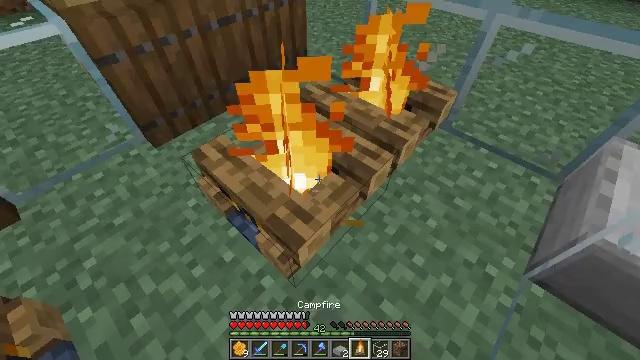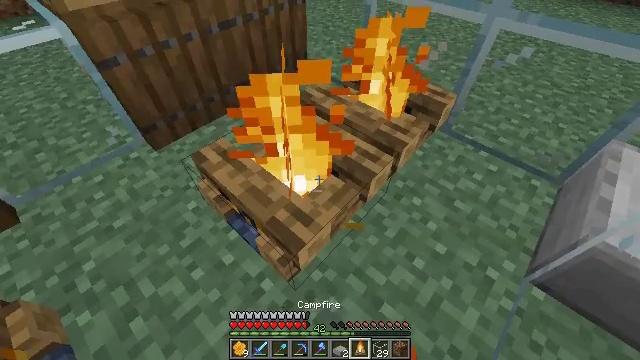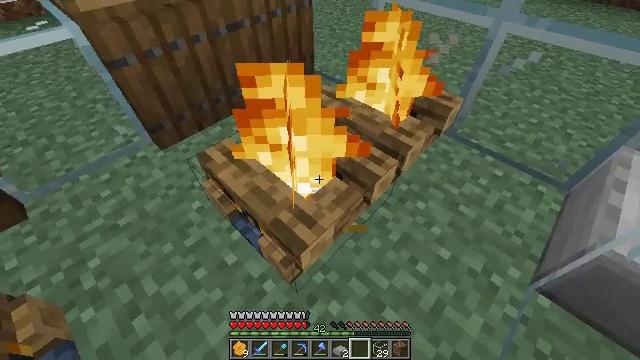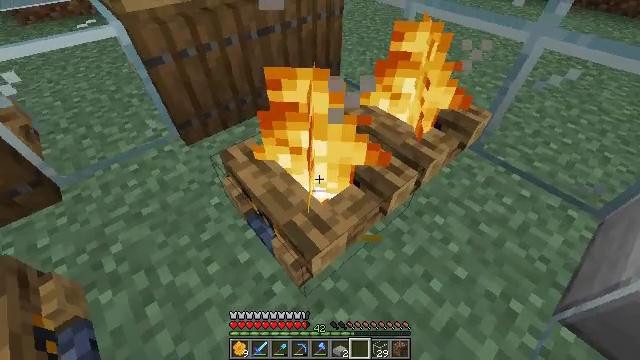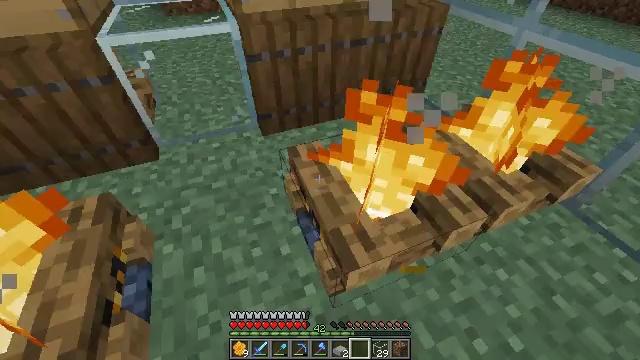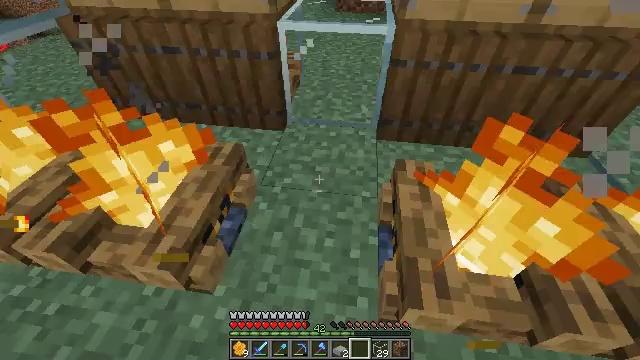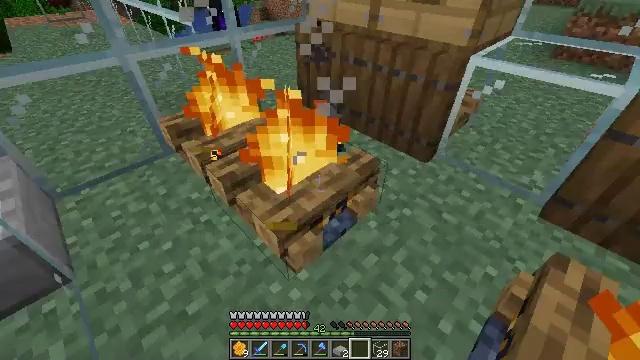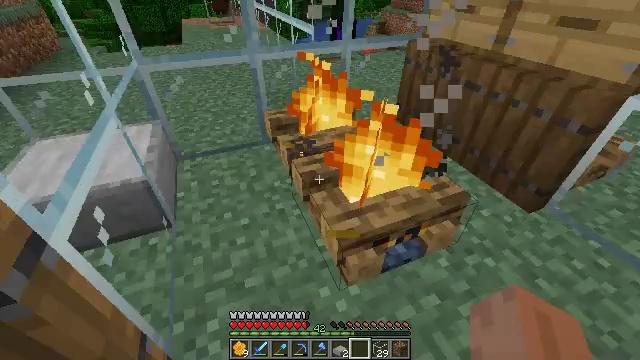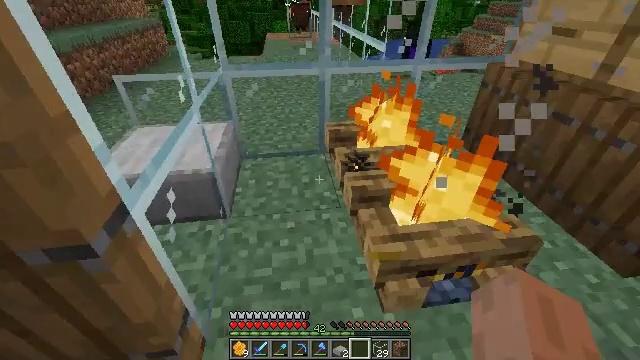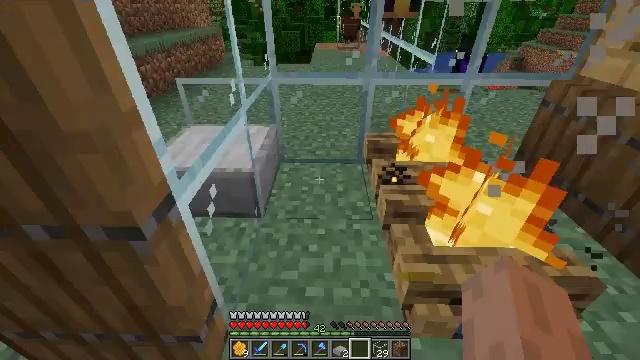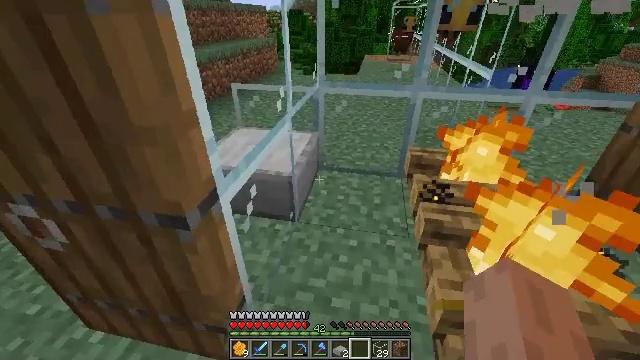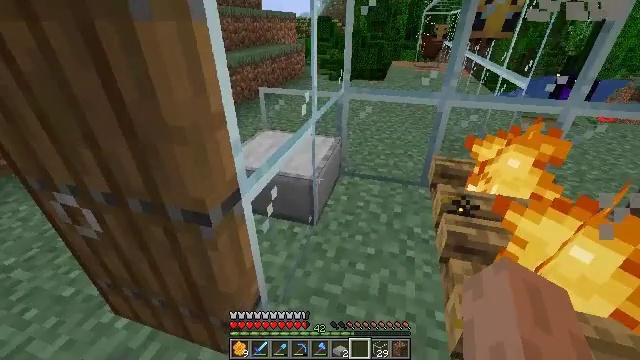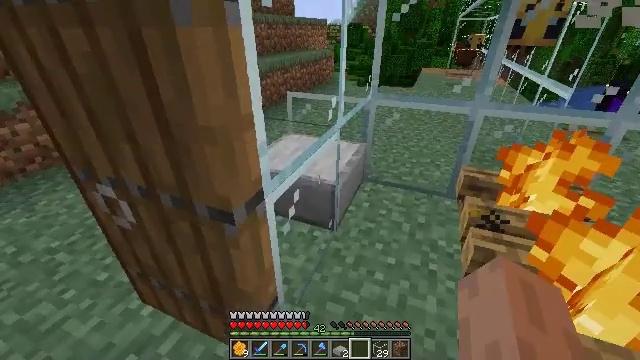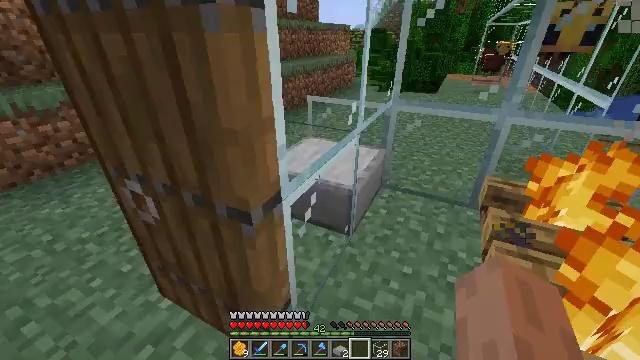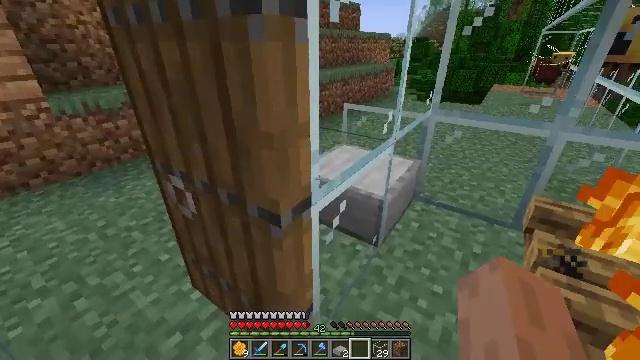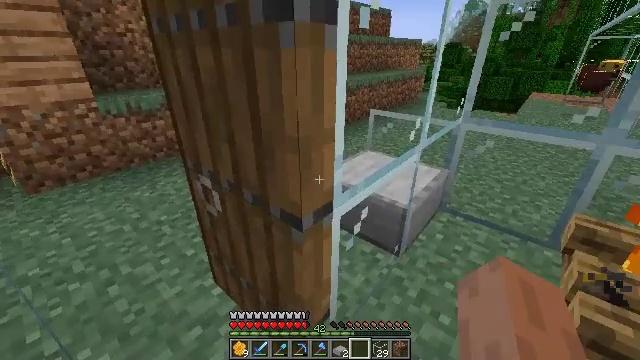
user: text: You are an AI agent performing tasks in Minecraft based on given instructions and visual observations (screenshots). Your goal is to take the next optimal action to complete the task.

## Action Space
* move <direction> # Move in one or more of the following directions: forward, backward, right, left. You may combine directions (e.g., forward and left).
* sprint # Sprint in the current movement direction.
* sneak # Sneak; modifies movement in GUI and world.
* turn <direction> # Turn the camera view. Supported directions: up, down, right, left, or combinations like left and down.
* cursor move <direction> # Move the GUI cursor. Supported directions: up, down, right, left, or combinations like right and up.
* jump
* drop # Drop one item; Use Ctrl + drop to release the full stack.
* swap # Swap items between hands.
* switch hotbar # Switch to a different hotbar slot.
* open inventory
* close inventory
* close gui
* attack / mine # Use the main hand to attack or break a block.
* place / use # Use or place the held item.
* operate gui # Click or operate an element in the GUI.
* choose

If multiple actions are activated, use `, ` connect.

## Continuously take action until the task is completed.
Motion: motion action
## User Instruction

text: Gather bee nest from a tree in the forest.
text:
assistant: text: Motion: no_op
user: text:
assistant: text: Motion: turn left
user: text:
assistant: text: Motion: turn left and up
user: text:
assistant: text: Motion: turn left and up
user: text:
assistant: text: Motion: turn left
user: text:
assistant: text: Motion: turn left and up
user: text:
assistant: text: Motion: turn left and up
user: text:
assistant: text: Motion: turn left and up
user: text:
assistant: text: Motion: turn left and up
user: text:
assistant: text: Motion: turn left and up
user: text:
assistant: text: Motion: turn left and up
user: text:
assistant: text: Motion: turn left and up
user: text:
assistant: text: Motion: turn left
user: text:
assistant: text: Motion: turn left and up
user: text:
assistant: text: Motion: turn left and up
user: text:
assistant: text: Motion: turn left
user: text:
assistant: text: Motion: turn left
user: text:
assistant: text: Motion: turn left and up
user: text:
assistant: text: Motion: turn left
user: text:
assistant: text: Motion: no_op
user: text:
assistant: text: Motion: no_op
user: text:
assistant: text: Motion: use / place
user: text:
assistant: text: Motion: use / place
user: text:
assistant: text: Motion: no_op
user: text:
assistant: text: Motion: no_op
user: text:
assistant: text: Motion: no_op
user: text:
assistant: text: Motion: turn right and up
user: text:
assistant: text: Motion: turn right and up
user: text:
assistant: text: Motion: turn right and up
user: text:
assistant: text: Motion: turn right and up